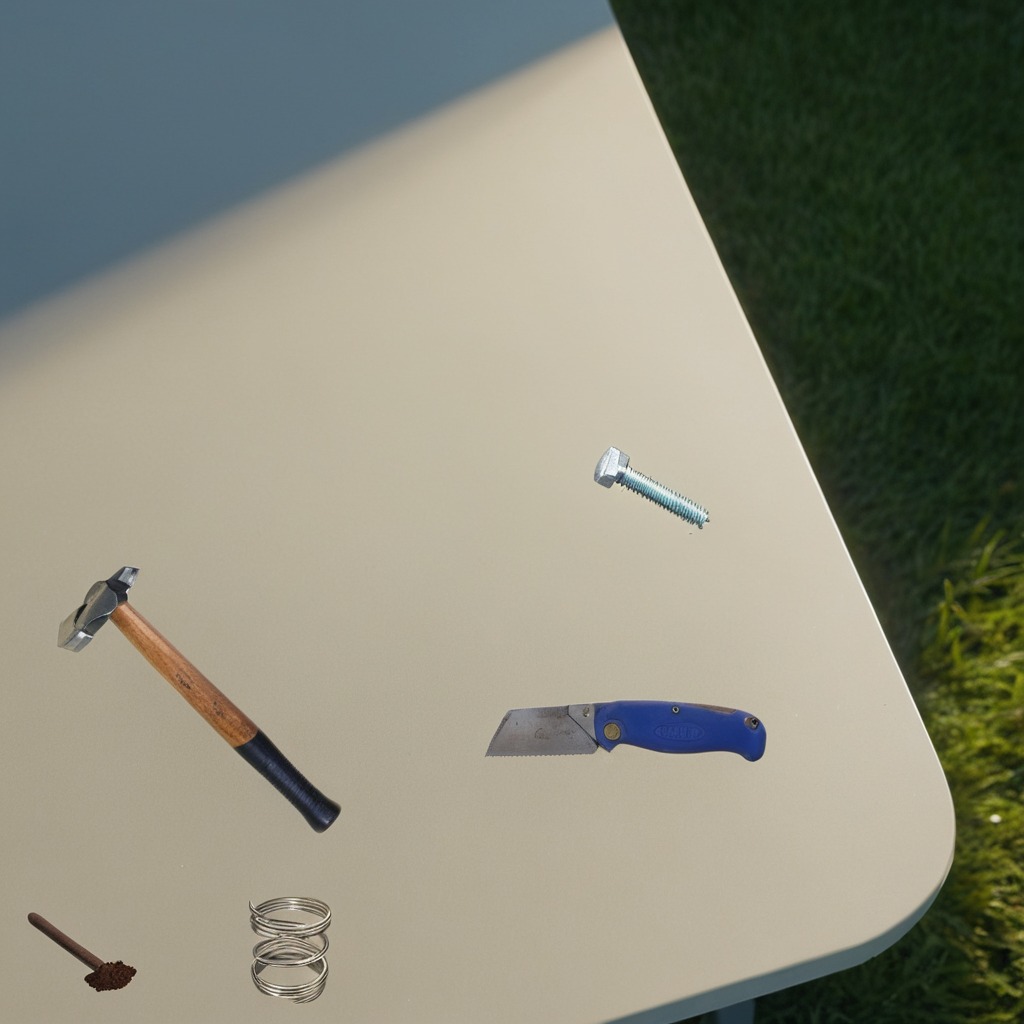
A utility knife, an iron nail, a hammer, and a coiled metal spring are lying on a clean utility table in a temporary outdoor tool station afternoon light present textured surface.